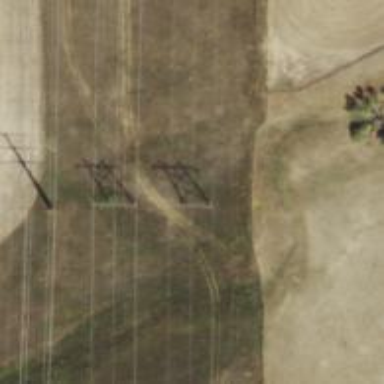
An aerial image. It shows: H-frame designed tower for power lines.